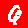
Digit: 6